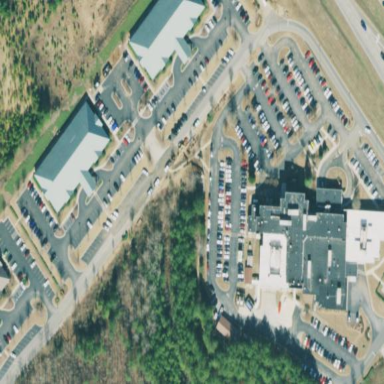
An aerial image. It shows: Hospital providing healthcare services.